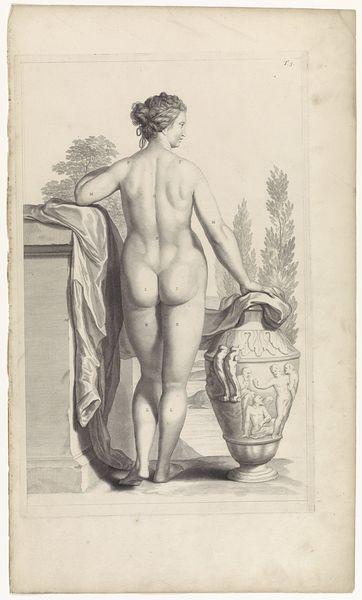
Titel: Studie van het vrouwelijk naakt
Künstler: Pieter van Gunst
Standort: Amsterdam
Institution: Rijksmuseum
Schlagwörter: dos, drapé, femme, anatomie, gravure, arbre, antique, vase, colonne, illustration, muse, nu, cyprès, amphore, burin, plein pied, vaase